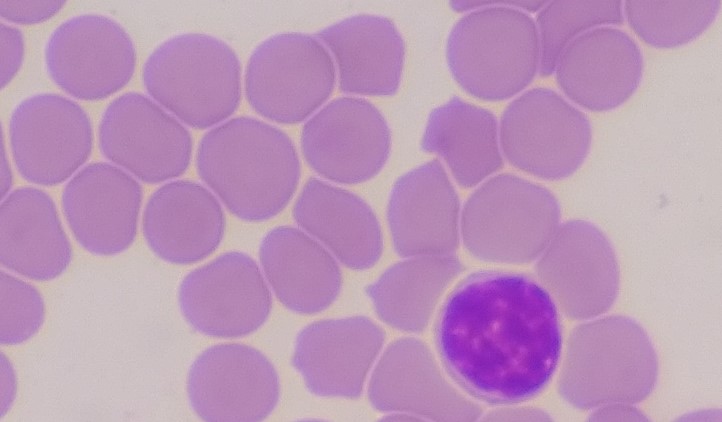
White blood cell type: Lymphocyte